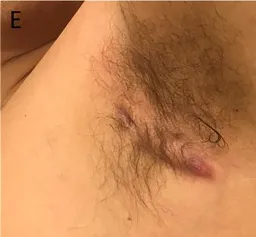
Illustrations of the case reports 1 , decrease of inflammation and suppuration 3 months after initiation of adalimumab.
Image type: medical_photograph (skin_photograph)